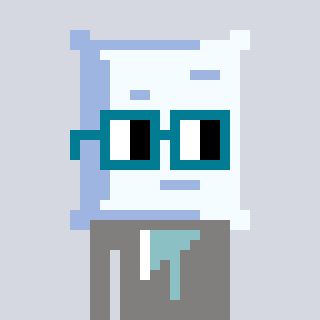
a pixel art character with square dark green glasses, a pillow-shaped head and a bluegrey-colored body on a cool background